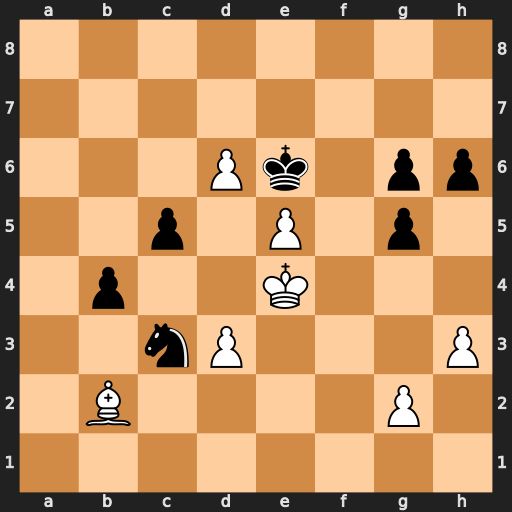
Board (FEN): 8/8/3Pk1pp/2p1P1p1/1p2K3/2nP3P/1B4P1/8
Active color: w
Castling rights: -
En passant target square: -
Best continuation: Bxc3 bxc3 Ke3 c2 Kd2 c1=Q+ Kxc1